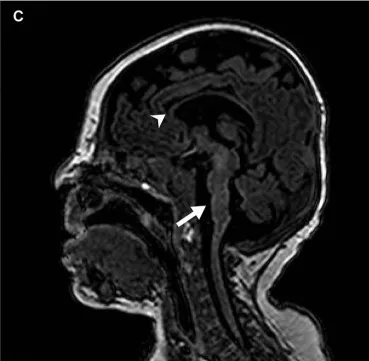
(C) Sagittal T1 weighted image showing thin corpus callosum (arrowhead) and pontine hypoplasia with dysgenesis of the cerebellar vermis (arrow).
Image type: radiology (mri)